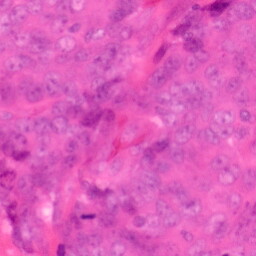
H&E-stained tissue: Colon